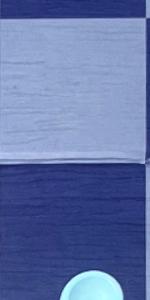
Label: Empty